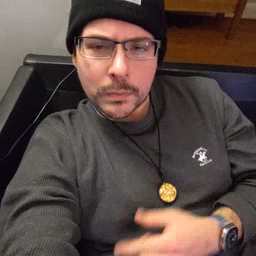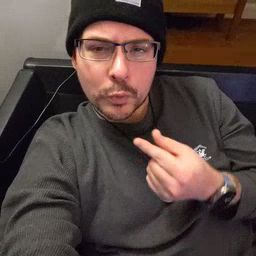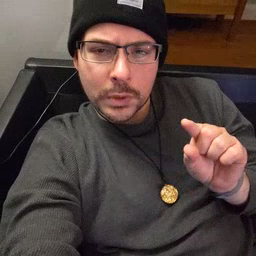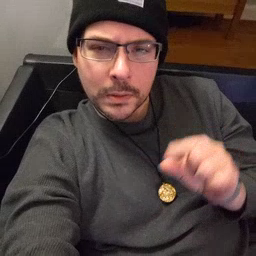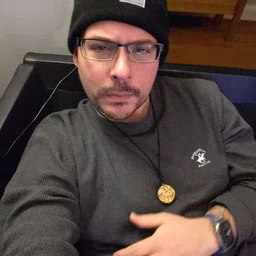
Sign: green